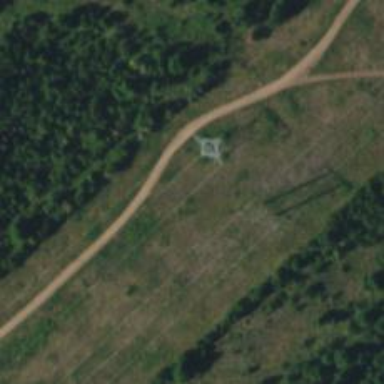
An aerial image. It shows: Power tower.